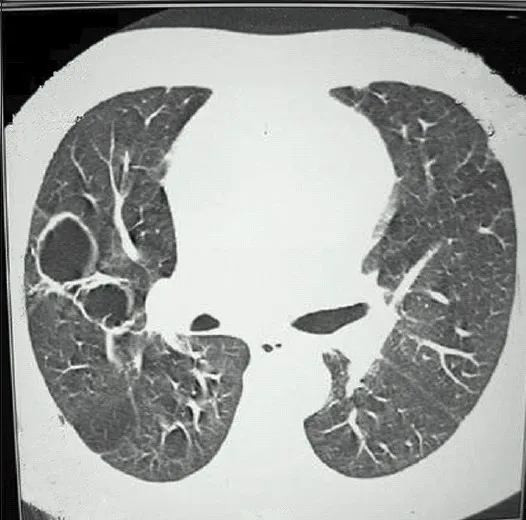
Multiple pulmonary cavities in case 2. The patient succumbed to massive hemoptysis.
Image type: radiology (ct)